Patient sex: F
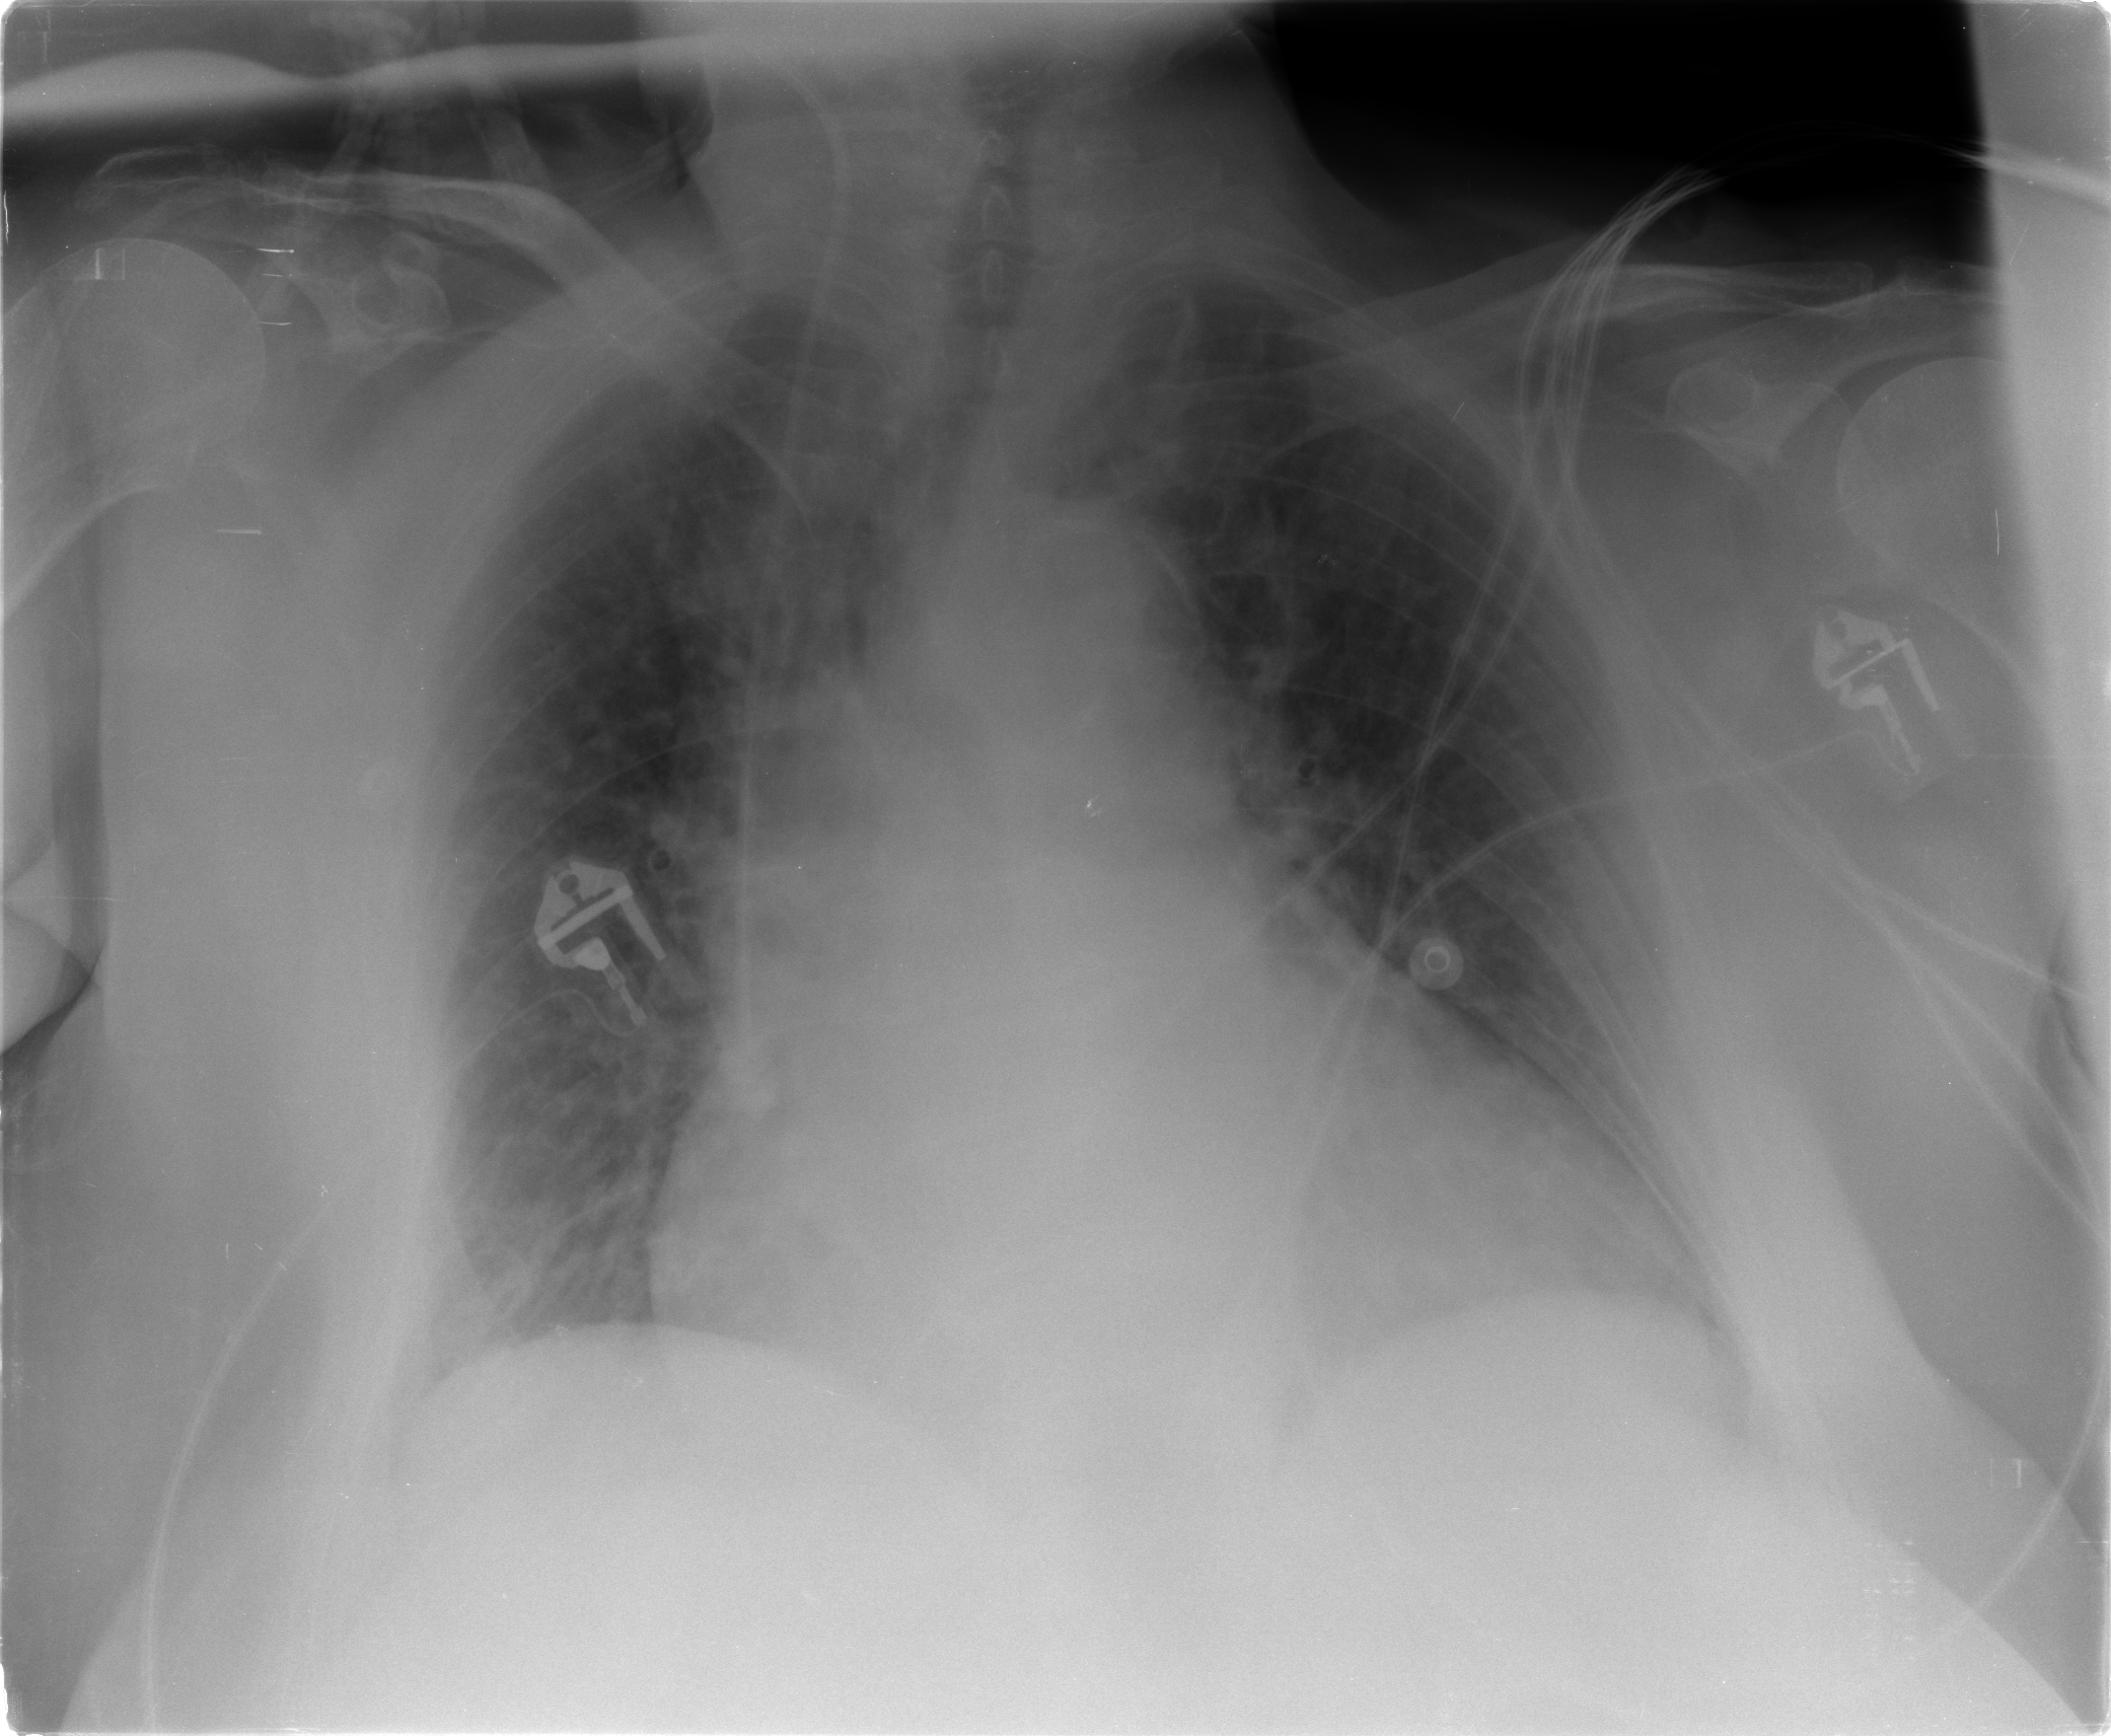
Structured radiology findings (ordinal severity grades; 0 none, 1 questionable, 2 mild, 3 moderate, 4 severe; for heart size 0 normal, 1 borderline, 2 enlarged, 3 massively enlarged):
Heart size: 3
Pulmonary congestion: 2
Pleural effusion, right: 0
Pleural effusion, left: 0
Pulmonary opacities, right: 0
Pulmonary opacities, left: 0
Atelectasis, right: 0
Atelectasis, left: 0